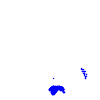
Particle: electron